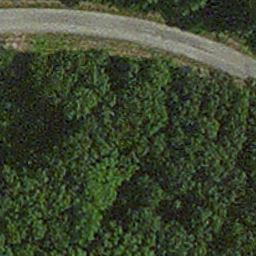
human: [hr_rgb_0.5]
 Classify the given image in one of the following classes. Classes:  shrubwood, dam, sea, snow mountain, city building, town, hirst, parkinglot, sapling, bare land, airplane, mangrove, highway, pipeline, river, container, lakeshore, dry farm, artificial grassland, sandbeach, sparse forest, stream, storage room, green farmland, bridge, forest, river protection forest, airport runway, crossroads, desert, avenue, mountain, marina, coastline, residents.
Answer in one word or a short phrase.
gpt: avenue